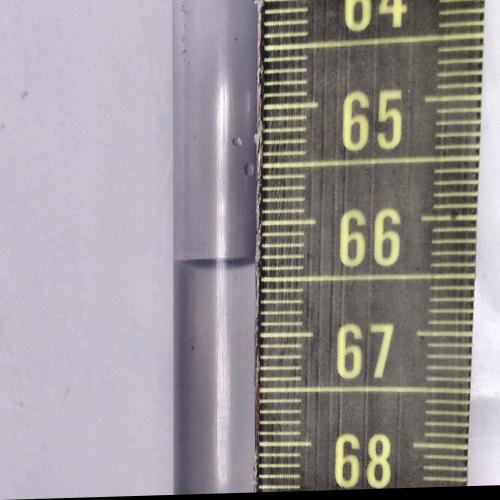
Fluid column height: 66.4 cm